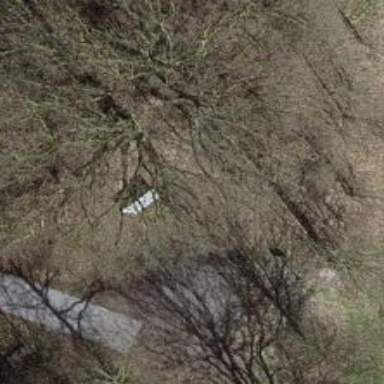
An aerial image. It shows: Bench for seating.